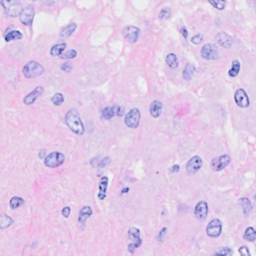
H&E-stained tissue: Breast